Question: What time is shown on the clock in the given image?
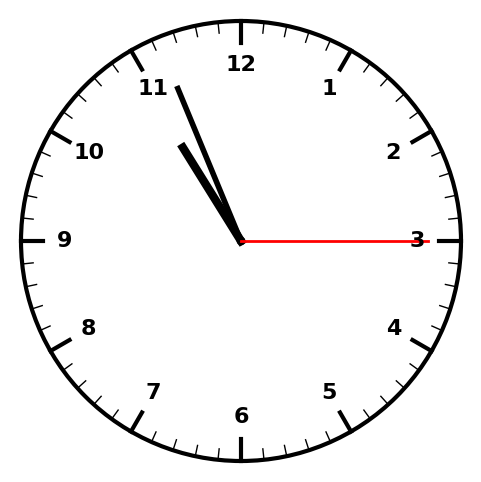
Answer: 10:56:15